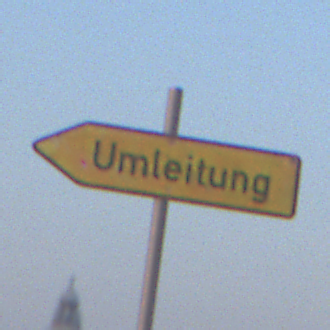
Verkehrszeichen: UmleitungswegweiserLinksweisend
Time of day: SunriseSunset
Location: Outdoor (Urban)
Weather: Clear
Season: NotSpecified
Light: Natural